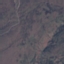
Land use / land cover class: HerbaceousVegetation